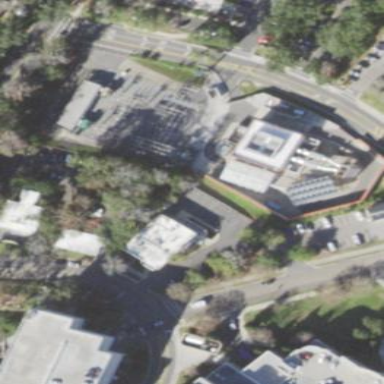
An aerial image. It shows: There is distribution substation enclosed by fence.